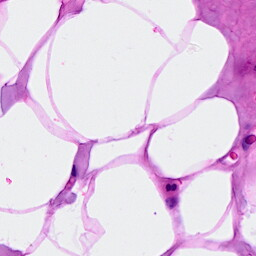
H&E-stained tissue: Breast